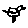
Label: bird